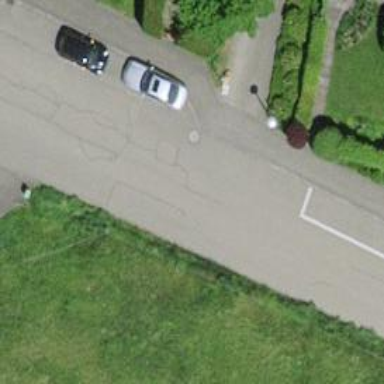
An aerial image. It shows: Footway.